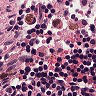
Metastatic tissue present: no